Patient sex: M
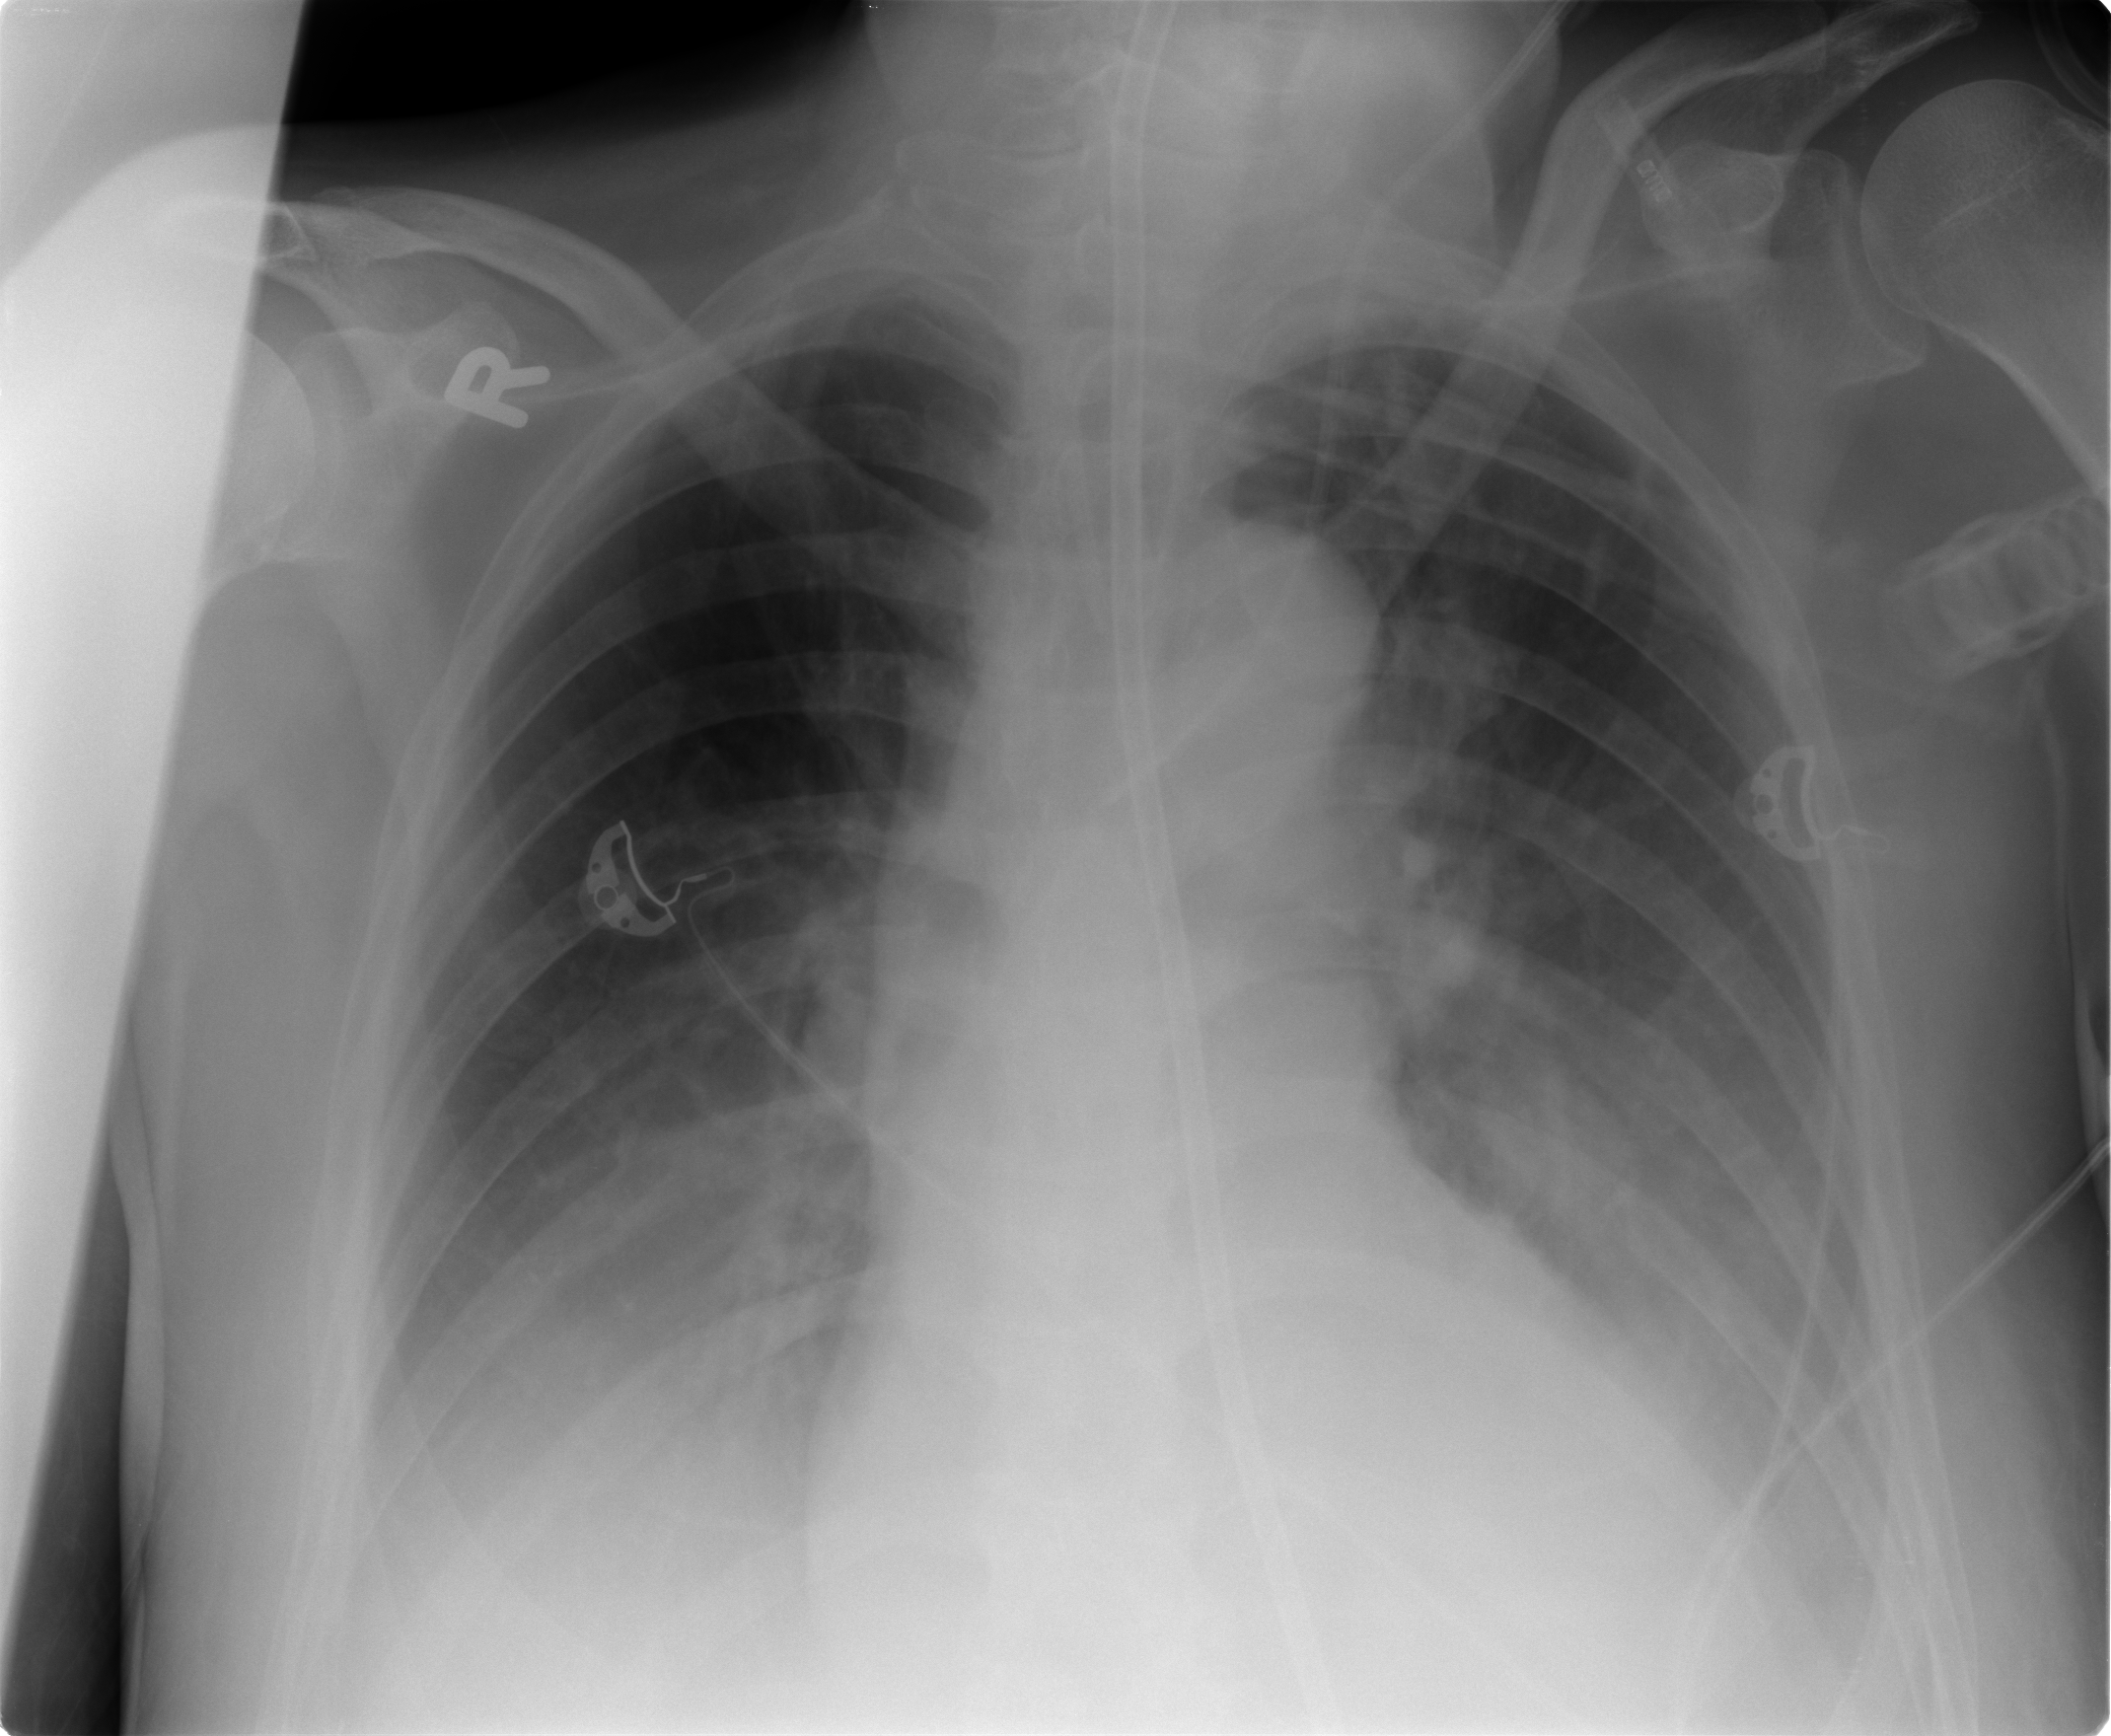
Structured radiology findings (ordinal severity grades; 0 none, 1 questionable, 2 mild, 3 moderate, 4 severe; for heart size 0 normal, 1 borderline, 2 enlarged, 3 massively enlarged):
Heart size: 0
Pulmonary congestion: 1
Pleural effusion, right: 3
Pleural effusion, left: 2
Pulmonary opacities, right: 0
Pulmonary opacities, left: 0
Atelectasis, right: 2
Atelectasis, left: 2